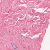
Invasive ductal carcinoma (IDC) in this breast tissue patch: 0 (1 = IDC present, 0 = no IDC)